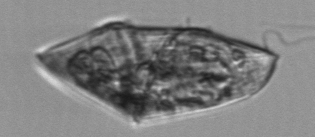
Label: Gyrodinium